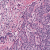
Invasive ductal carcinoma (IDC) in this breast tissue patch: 1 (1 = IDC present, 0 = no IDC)